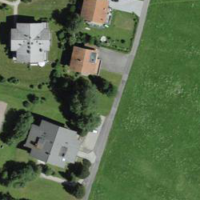
EUNIS habitat code: 55
Species observed at this site:
Galeopsis tetrahit
Humulus lupulus
Salvia pratensis